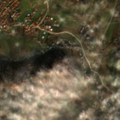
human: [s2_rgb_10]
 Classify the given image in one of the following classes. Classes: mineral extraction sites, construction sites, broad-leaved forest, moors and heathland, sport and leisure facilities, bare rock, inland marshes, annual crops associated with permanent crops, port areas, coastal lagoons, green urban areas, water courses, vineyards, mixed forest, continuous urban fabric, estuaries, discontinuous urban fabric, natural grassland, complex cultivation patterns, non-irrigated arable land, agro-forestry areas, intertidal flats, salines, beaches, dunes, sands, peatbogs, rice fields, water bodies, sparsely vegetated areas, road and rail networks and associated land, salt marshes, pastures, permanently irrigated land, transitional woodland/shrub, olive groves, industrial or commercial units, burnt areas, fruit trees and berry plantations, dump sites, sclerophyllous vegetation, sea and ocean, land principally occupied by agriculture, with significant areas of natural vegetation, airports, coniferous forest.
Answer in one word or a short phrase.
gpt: discontinuous urban fabric, non-irrigated arable land, land principally occupied by agriculture, with significant areas of natural vegetation, transitional woodland/shrub